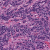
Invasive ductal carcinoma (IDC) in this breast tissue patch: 1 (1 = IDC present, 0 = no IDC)